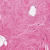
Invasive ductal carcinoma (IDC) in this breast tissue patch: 0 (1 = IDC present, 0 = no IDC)